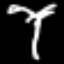
Label: palm tree